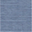
Piece: xx